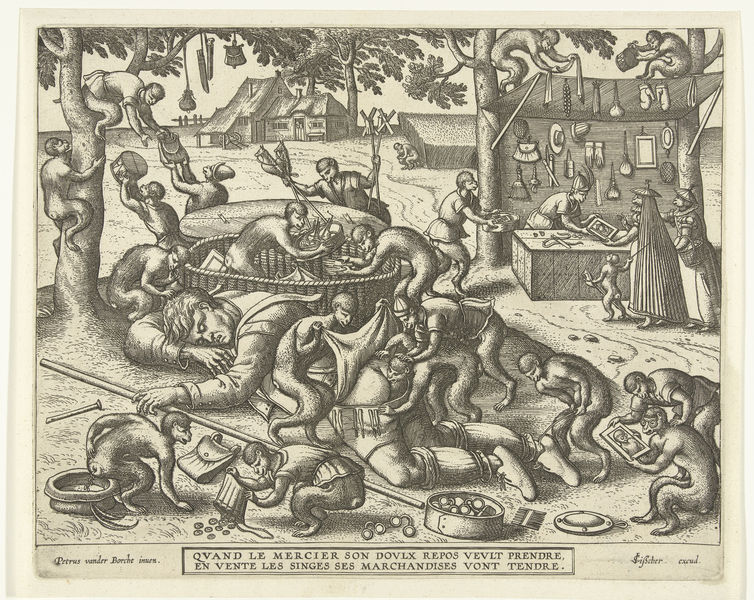
Titel: Slapende marskramer beroofd door apen
Künstler: Pieter van der (I) Borcht
Standort: Amsterdam
Institution: Rijksmuseum
Schlagwörter: baum, mann, schlaf, menschen, handschuhe, hut, haus, tiere, leute, bild, handel, holzschnitt, schlafen, kamm, risse, korb, besen, traum, radierung, text, stand, beutel, tasche, kupferstich, zelt, klauen, affen, utopie, stehlen, münzen, riese, kacken, rauben, 1350, scheissen, riesse, fäckalieren, entleeren